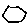
Label: hexagon